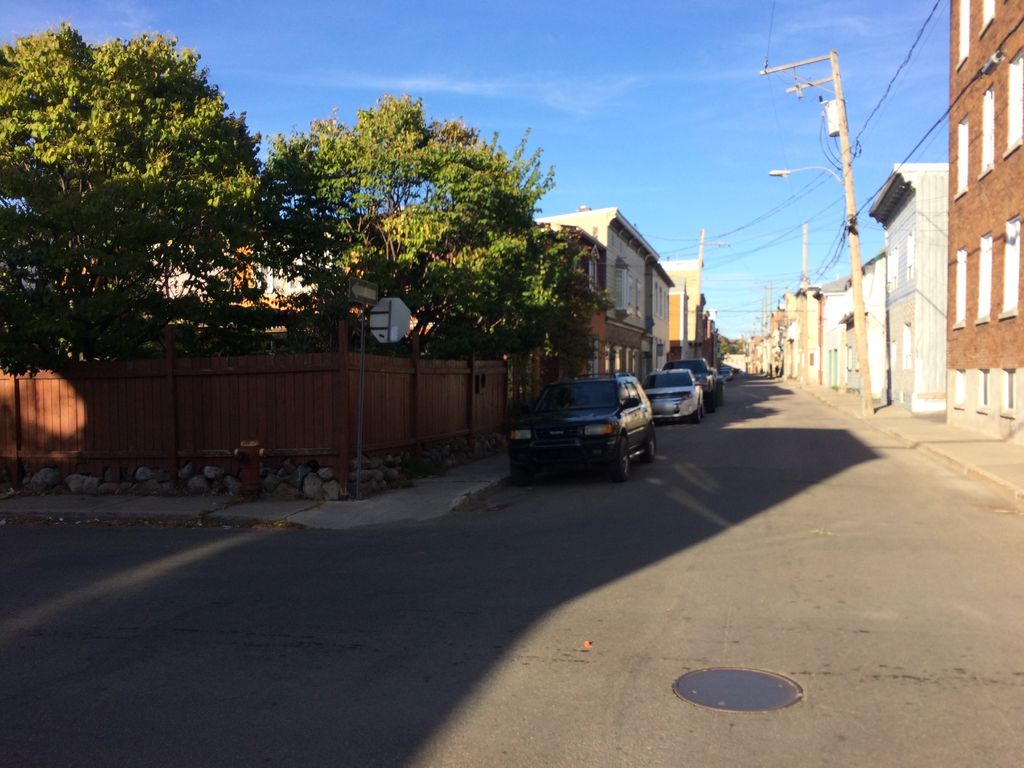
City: quebec_city